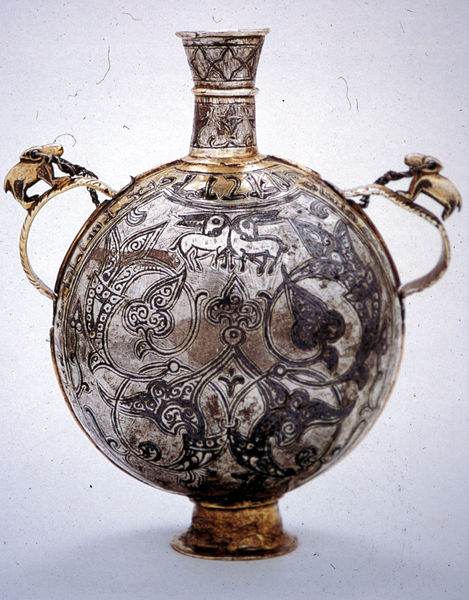
Titel: Flasche aus Teruel
Institution: unbekannt
Schlagwörter: blätter, fuß, weiß, glas, schwarz, hund, tier, tiere, muster, ornament, flasche, silber, hals, gold, pferd, pferde, rund, henkel, kanne, krug, ranken, vase, violett, linien, symmetrie, ornamente, bauch, bemalt, gefäß, orient, symmetrisch, kupfer, kugel, griffe, ornamentik, einhorn, bauchig, zisselliert, verziehrung, graviert